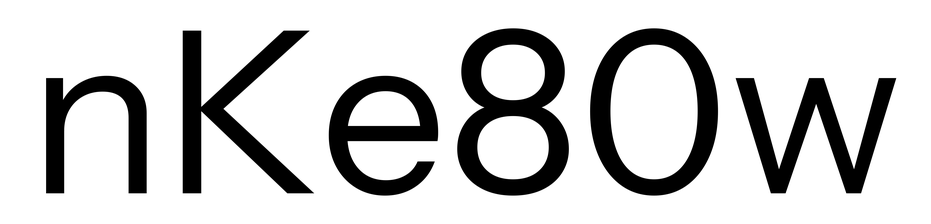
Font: InstrumentSans_Regular